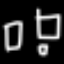
Label: square